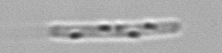
Label: Cerataulina_pelagica